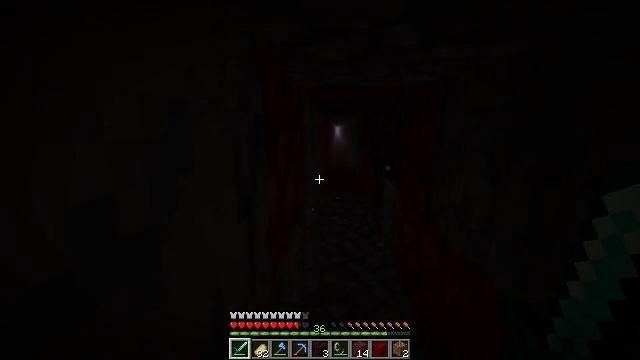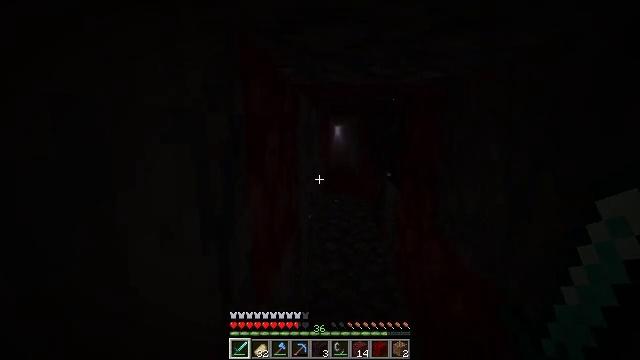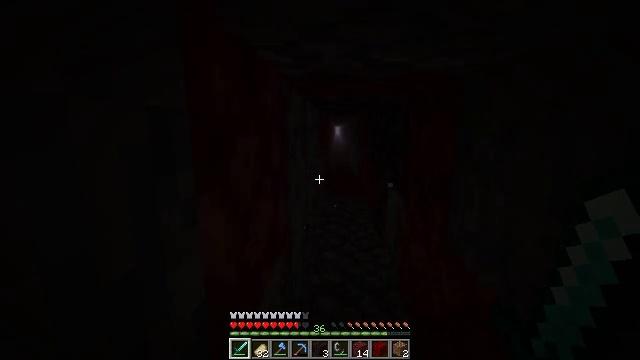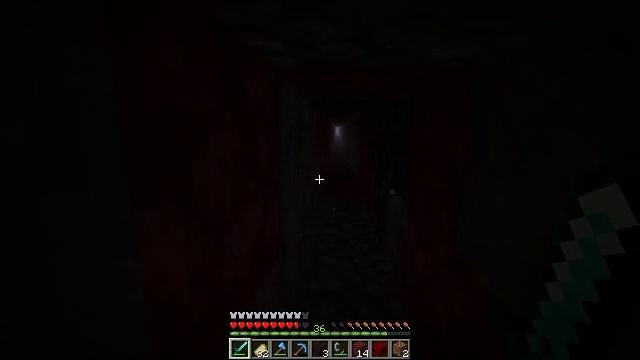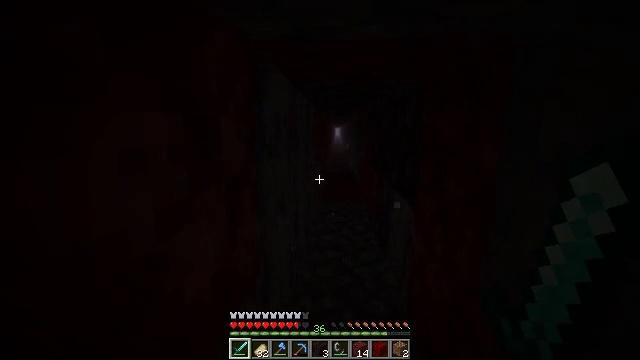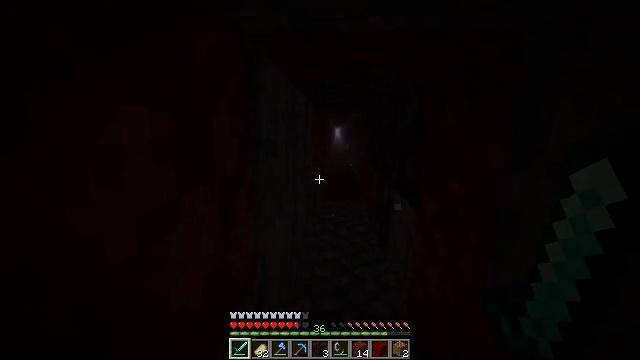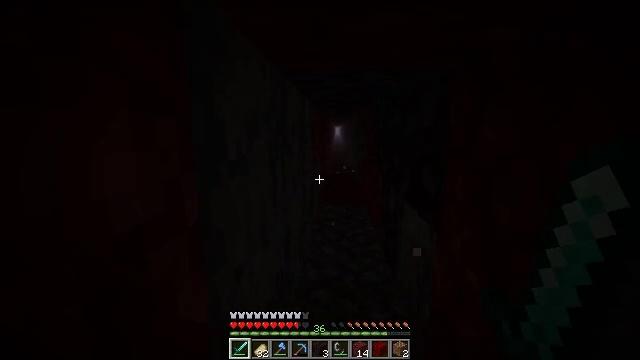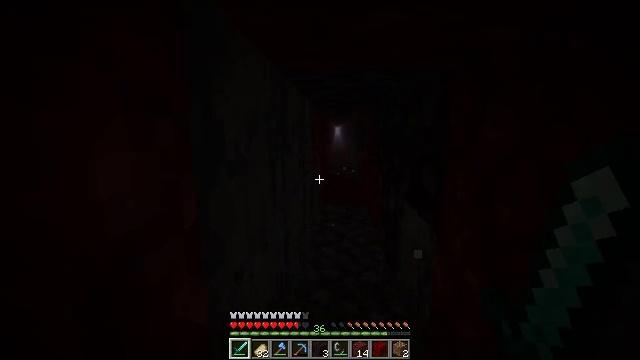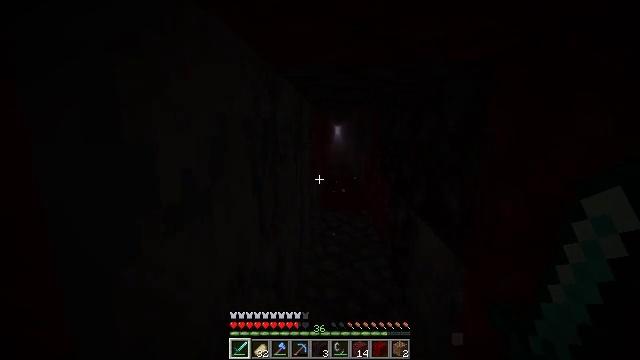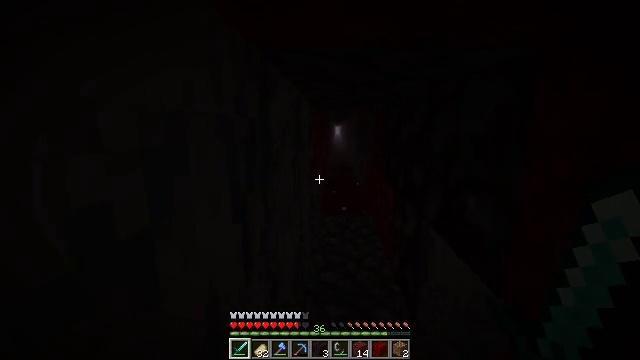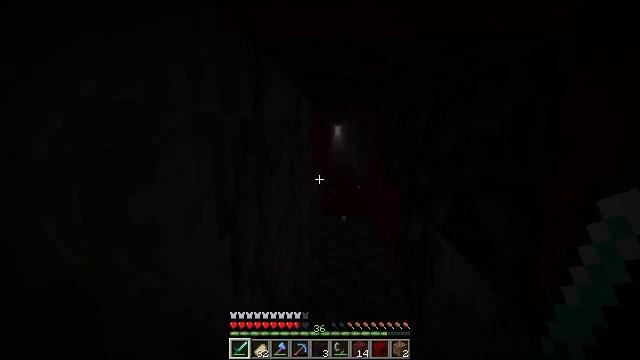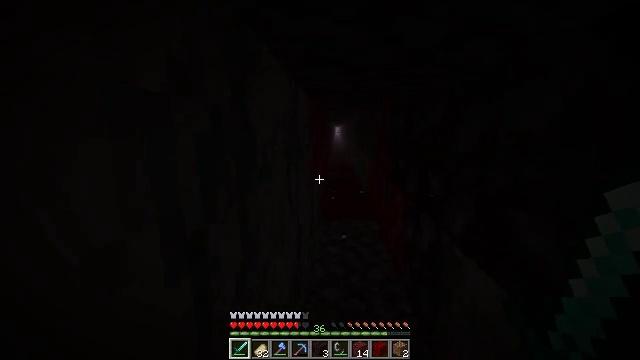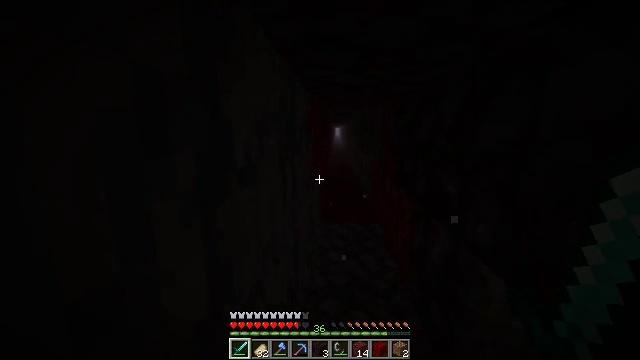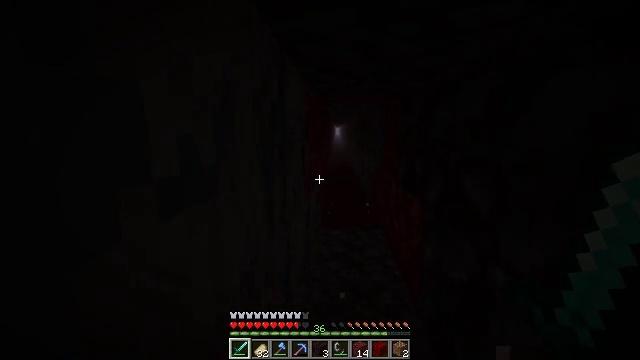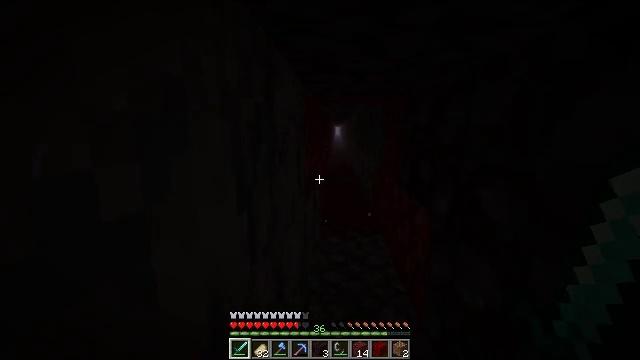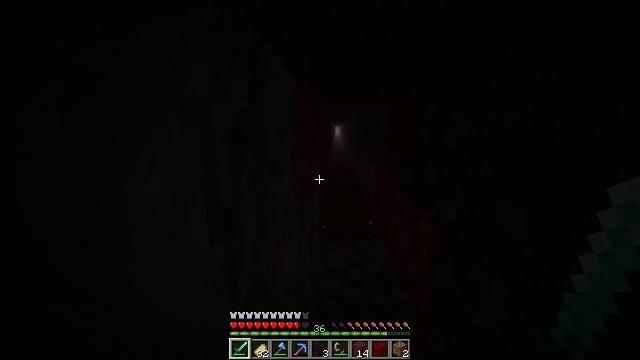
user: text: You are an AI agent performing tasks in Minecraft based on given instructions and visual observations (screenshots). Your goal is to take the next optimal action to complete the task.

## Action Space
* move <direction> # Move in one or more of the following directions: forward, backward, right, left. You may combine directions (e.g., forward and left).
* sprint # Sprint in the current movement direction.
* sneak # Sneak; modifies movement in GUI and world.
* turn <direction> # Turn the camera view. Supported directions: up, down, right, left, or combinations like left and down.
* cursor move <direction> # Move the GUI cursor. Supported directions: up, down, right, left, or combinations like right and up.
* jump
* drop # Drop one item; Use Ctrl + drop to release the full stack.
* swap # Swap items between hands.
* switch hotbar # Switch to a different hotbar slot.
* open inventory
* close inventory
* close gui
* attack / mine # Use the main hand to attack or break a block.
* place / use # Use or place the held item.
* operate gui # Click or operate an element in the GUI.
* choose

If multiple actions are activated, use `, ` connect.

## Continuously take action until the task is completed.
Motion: motion action
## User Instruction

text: Access the crafting table and make a brewing stand.
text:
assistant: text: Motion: move forward
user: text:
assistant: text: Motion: move forward
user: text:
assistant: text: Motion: move forward
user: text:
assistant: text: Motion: move forward
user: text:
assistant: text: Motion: move forward
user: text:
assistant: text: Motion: move forward
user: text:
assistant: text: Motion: move forward
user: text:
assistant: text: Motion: move forward
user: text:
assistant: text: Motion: move forward
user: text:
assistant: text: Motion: move forward
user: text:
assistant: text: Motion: move forward
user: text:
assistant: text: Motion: move forward
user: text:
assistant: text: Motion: move forward
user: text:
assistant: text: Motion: move forward
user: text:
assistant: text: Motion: move forward
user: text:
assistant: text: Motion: move forward
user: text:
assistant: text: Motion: move forward
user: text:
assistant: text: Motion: move forward
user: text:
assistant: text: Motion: move forward
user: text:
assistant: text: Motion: move forward
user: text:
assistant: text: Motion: move forward
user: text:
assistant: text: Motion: move forward
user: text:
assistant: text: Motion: move forward
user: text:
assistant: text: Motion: move forward
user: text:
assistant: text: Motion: move forward
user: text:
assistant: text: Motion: move forward
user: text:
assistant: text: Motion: move forward
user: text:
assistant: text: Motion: move forward
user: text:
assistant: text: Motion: move forward
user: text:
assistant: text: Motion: move forward